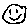
Label: smiley face